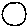
Label: circle